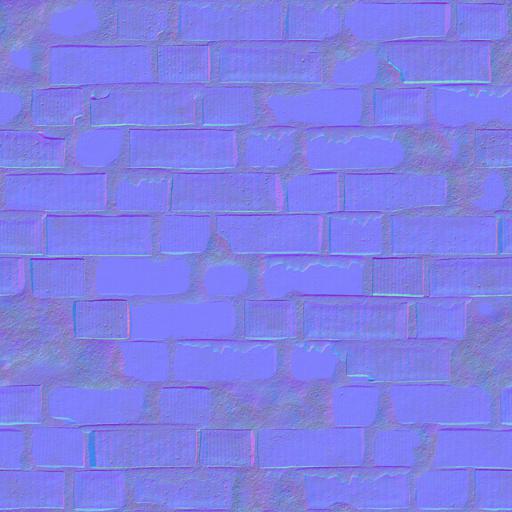
brick bricks broken mortar old orange sloppy stone wall